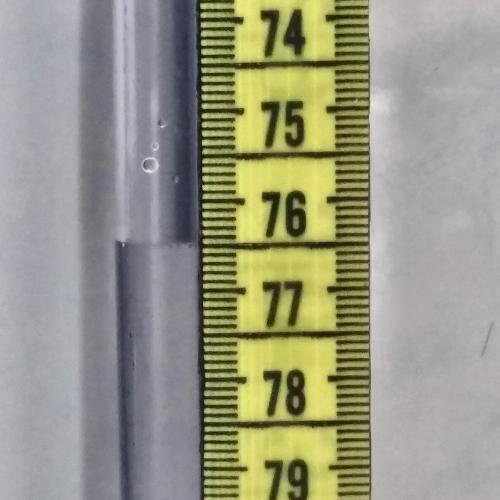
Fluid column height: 76.5 cm